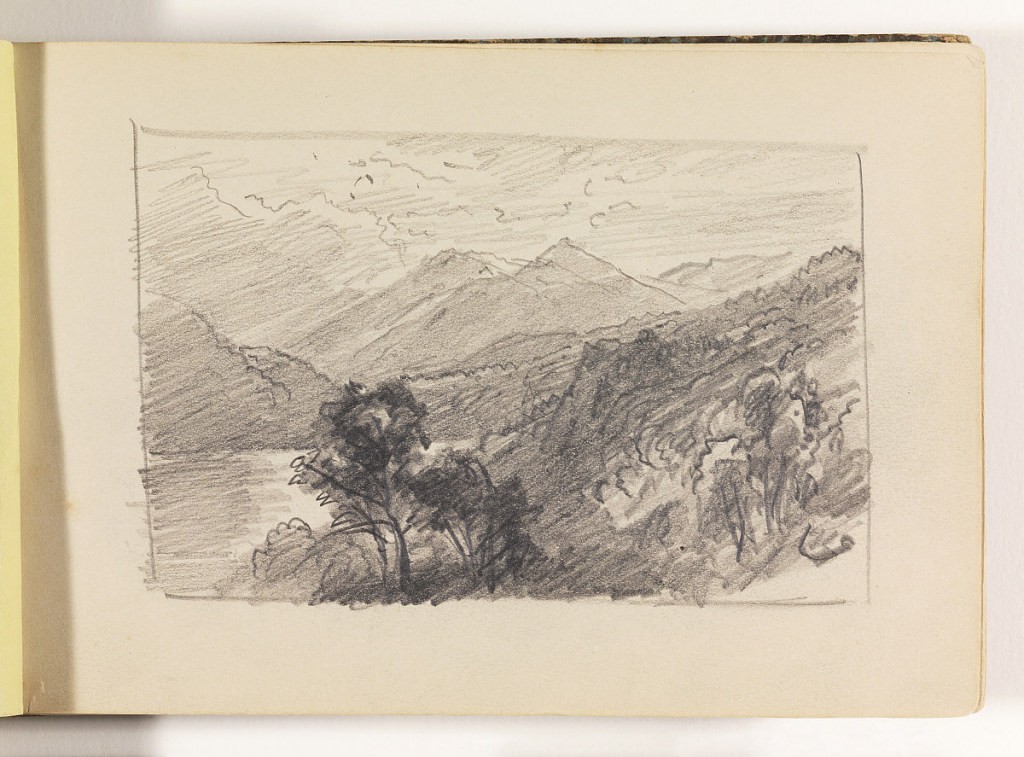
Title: Landscape with Trees and Mountains
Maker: William Trost Richards, American, 1833–1905
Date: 1870–85
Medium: Graphite on cream wove paper, bound
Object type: Sketchbook folio
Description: Dark trees on a hill in left-center foreground with additional trees at right. In left middleground, a distant lake. In background, a mountain range.